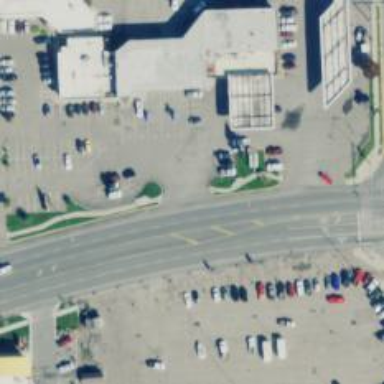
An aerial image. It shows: Unmarked crossing on footway.